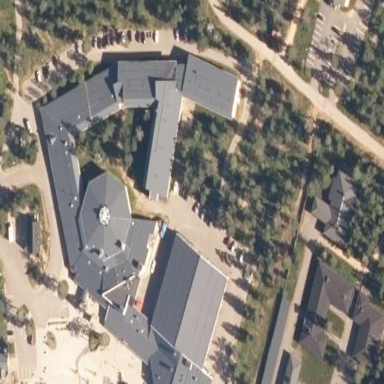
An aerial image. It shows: Hotel building.